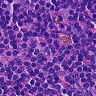
Metastatic tissue present: no